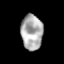
Tissue: skin
Cell type: Epithelial cells
Senescence score: 0.2832
Nuclear area (px): 743
Mean DAPI intensity: 173.898